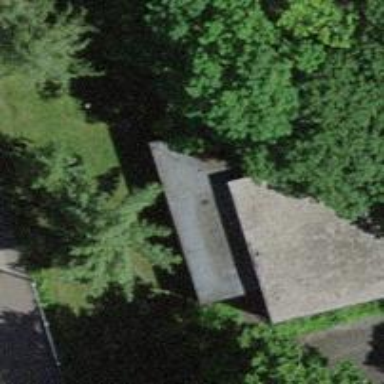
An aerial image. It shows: Kindergarten building.